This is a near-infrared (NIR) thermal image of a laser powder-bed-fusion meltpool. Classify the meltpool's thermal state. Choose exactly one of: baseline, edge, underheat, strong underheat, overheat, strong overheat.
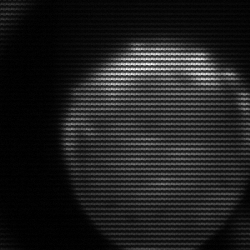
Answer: edge